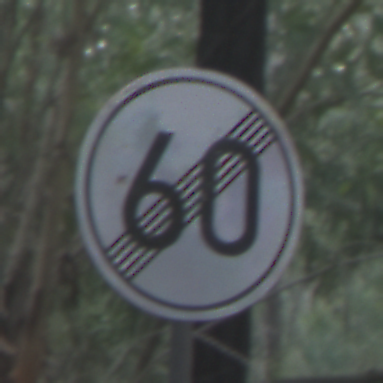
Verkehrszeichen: EndeGeschwindigkeit60
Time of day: SunriseSunset
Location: Outdoor (Nature)
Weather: NotSpecified
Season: Autumn
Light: Natural